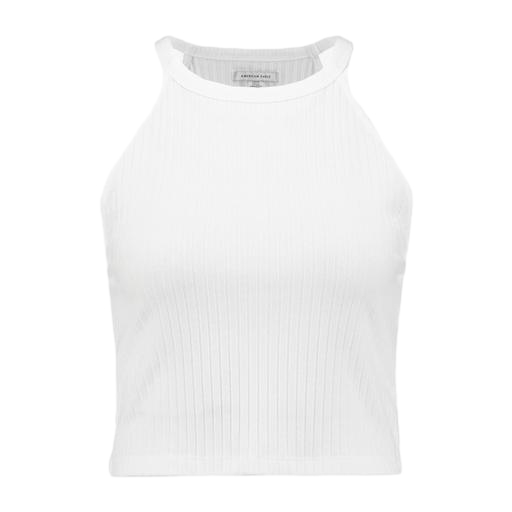
white ribbed tank, white track crop tank top, white mockneck tank top, white background